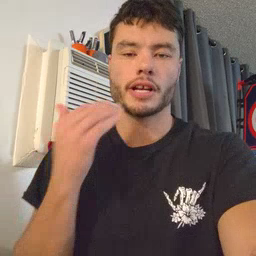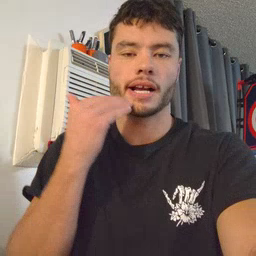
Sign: head